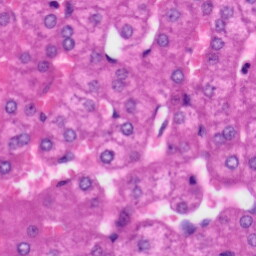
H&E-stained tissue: Liver